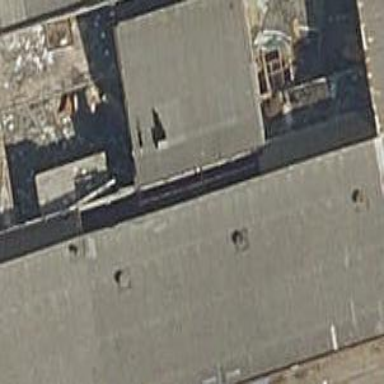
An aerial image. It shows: Industrial building.